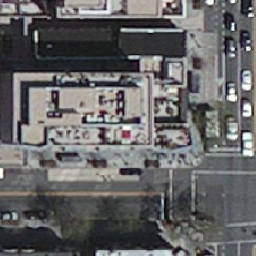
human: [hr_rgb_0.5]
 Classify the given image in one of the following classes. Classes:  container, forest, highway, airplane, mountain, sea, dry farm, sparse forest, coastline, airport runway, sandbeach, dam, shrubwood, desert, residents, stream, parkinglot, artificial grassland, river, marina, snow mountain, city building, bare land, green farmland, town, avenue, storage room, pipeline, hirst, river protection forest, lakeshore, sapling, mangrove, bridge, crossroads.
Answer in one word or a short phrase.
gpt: city building